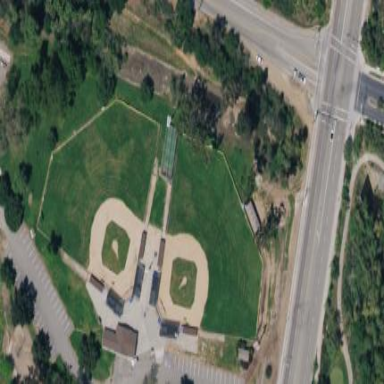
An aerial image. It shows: Baseball pitch for leisure land activities.